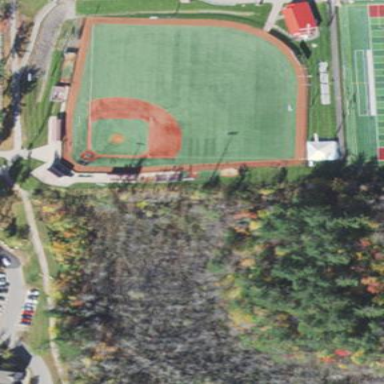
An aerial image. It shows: Baseball pitch for leisure land.